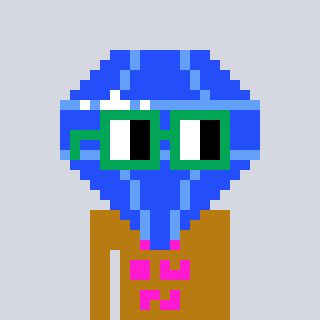
a pixel art character with square green glasses, a blue diamond-shaped head and a gold-colored body on a cool background